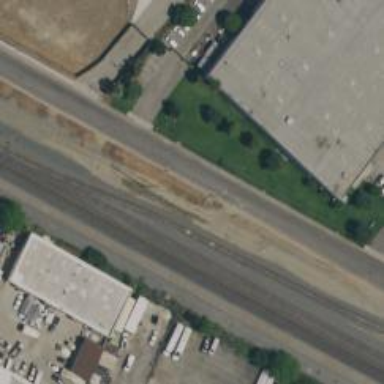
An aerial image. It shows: Rail spur service.